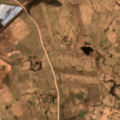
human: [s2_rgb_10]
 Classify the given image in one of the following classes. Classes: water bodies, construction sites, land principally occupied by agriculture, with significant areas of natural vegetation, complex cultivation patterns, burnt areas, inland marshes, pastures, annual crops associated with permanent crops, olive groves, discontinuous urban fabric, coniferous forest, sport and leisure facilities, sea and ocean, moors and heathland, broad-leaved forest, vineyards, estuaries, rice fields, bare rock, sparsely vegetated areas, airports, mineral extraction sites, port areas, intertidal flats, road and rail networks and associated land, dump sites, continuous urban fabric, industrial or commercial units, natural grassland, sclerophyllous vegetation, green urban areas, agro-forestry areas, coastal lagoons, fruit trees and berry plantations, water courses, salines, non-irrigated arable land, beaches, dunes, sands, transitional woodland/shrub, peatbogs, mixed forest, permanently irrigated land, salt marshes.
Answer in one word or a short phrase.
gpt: non-irrigated arable land, pastures, complex cultivation patterns